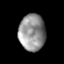
Tissue: prostate
Cell type: Epithelial cells
Senescence score: 0.2488
Nuclear area (px): 939
Mean DAPI intensity: 146.913